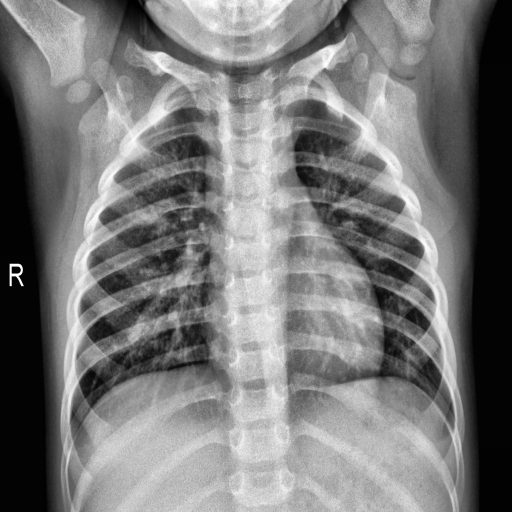
Finding: NORMAL